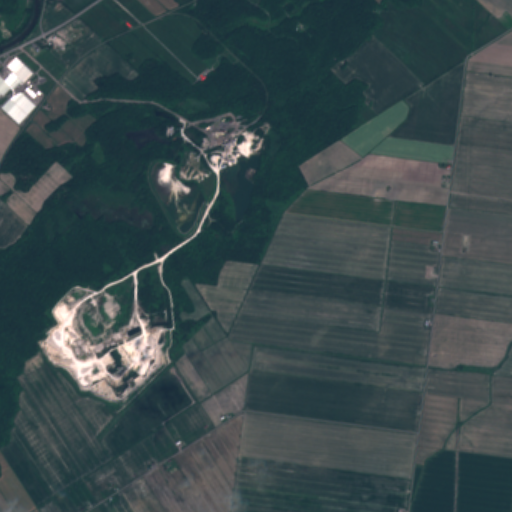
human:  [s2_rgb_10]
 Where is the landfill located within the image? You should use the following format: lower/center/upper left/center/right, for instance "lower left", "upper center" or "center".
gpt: The landfill is located in the upper center of the image.
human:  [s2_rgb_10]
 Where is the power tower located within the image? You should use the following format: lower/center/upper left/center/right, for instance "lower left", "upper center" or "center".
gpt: The power tower is located in the upper left of the image.
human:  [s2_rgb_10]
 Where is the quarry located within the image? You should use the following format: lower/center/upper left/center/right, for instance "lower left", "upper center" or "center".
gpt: There is no quarry in the image.